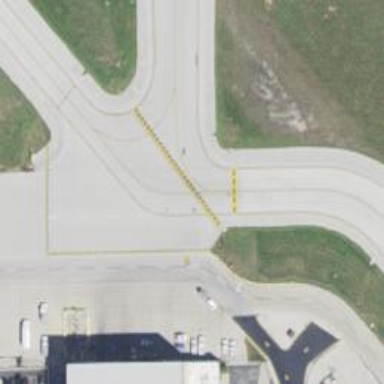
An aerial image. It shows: Image of taxiway at airport.